Question: I am trying to test an app in the simulator (3.5 retina iPhone) and am running into a bit of an annoyance. I can't see the bottom 10th of the screen...
I have tried the Cmd+3 shortcut but unfortunately that part of the screen is still missing. For example, the card should be in the middle of the screen below:

For this app, I have some components at the bottom of the screen that I can't see in the simulator. For now, I'm having to move the components further up the screen so that I can test them but it isn't ideal.
Has anyone else encountered this issue?
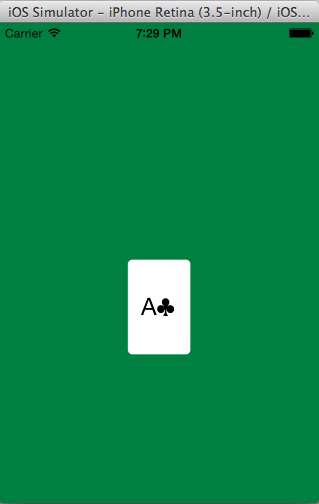
Answer: I think you have designed your view for the 4 inch display, and have not set up autolayout/springs and struts to layout your view correctly.